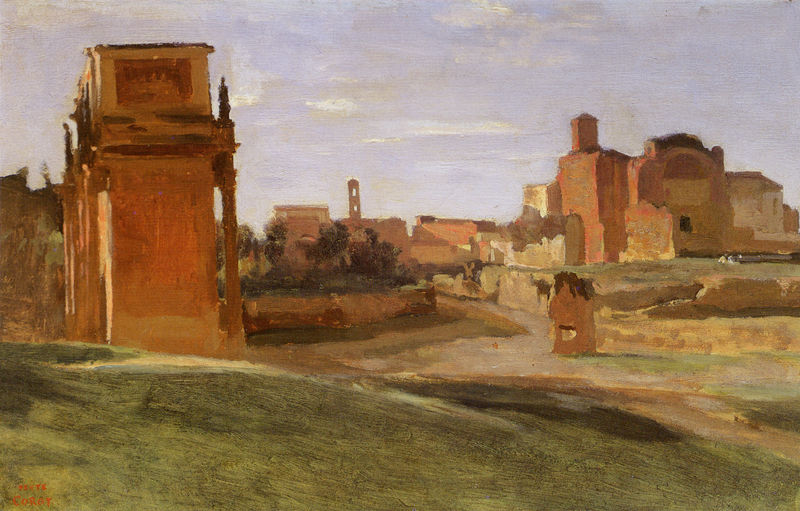
Titel: Der Konstantinsbogen und das Forum Romanum
Künstler: Jean Baptiste Camille Corot
Standort: New York (New York)
Institution: Collection Mr. and Mrs. Eugene V. Thaw
Schlagwörter: blau, dunkel, gemälde, himmel, schatten, weiß, wolken, aquarell, bäume, grün, kirchturm, landschaft, ocker, stadt, braun, grau, hell, licht, schwarz, strasse, säulen, vordergrund, gebäude, gras, haus, rasen, rot, tiere, weg, wiese, beige, flächig, malerei, architektur, stein, signatur, öl, horizont, häuser, hügel, natur, busch, büsche, kirche, pastos, pfad, sonne, wege, wiesen, pflanzen, kontrast, anhöhe, turm, hellblau, schrift, sommer, bogen, fassaden, italien, ort, süden, warm, abstrakt, farben, hellbraun, verlassen, wüste, dorf, mauer, formen, schattierung, figuren, böschung, ölgemälde, duktus, menschenleer, tor, ortschaft, straßen, ruine, antike, glockenturm, orient, türme, torbogen, erdfarben, form, ruinen, rom, portal, skulpturen, verschwommen, putz, sandstein, malerisch, blauer himmel, buschwerk, antik, rötlich, stumpf, tempera, islam, eins, forum, forum romanum, campanile, hühel, basilika, basilica, blockhaft, brauntonig, ehrenbogen, farbabstufung, fensterlos, maxentius, maxentius-basilika, menschenleeer, olivgrün, palatin, sonneneinfall, triumpfbogen, triumphbogen, ungenau, verutzt, ziegen, corat, landscjaft, erdfaben, marxencius, forum romanorum